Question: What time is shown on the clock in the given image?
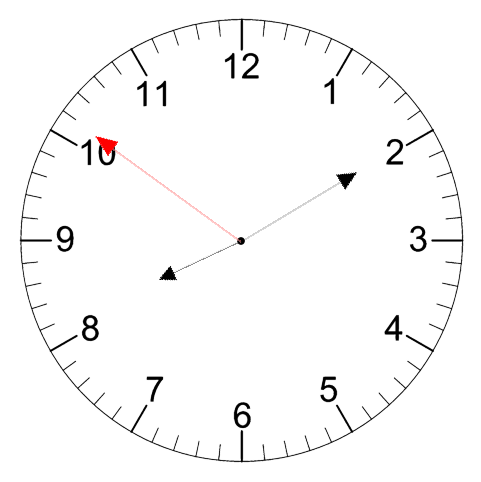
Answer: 08:09:51